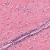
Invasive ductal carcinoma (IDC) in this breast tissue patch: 0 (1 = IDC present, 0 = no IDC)